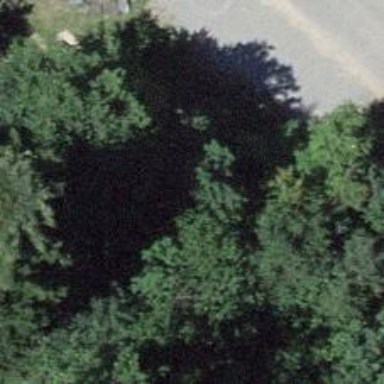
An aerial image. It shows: Unpaved path.